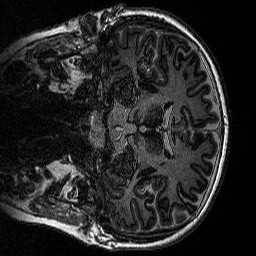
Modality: MP2RAGE
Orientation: coronal
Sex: male
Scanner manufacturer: siemens
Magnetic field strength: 3 T
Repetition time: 5 s
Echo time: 0.00292 s